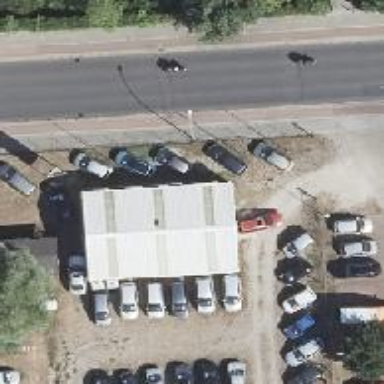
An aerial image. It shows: Car shop.